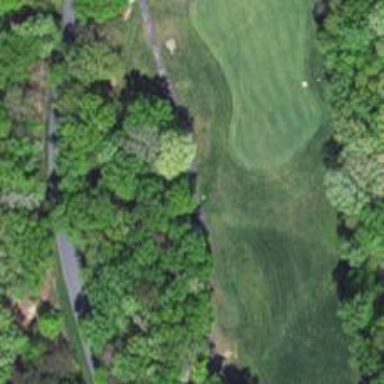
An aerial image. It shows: Service road used as golf cart path.